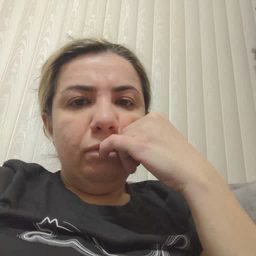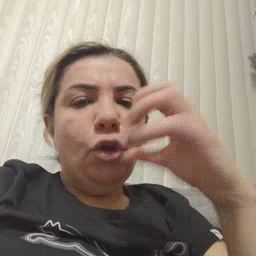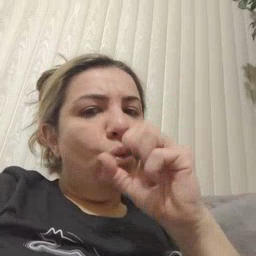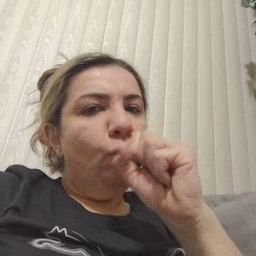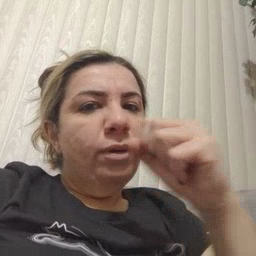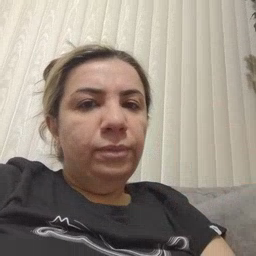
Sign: orange